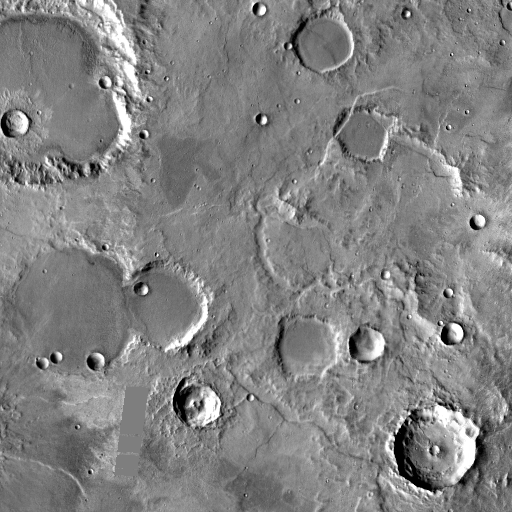
Crater classes present: Background, Other, Layered, Buried